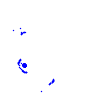
Particle: electron